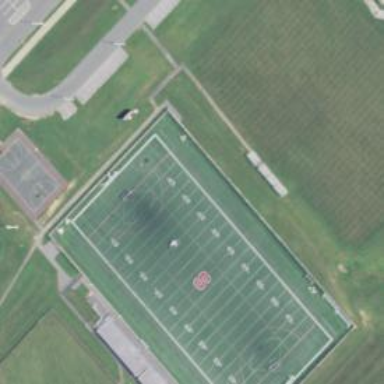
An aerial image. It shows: American football pitch.